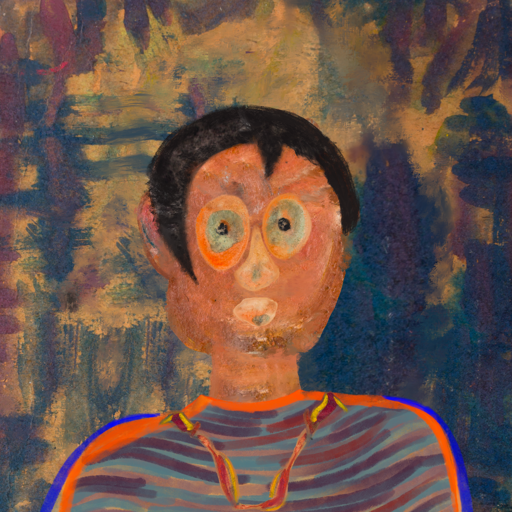
Background: InTheSun, Head And Neck Front: Boggyland, Face Front: Childish, Bust: Experience, Hair Front: Roy_Bahadur, Head Accessory: Blank, Second Necklace: Gypsy_Mother_1, Necklace: Blank, Baby: Blank